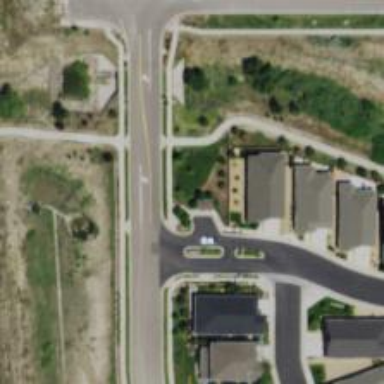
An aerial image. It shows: Unmarked crossing on footway.